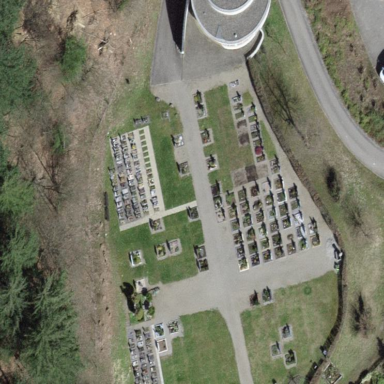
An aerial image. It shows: Cemetery.